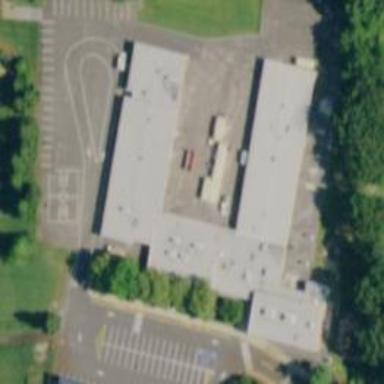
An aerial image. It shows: School building.